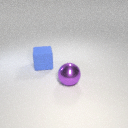
large blue rubber cube behind large purple metal sphere